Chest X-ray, AP view. Patient: 24 years old, sex M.
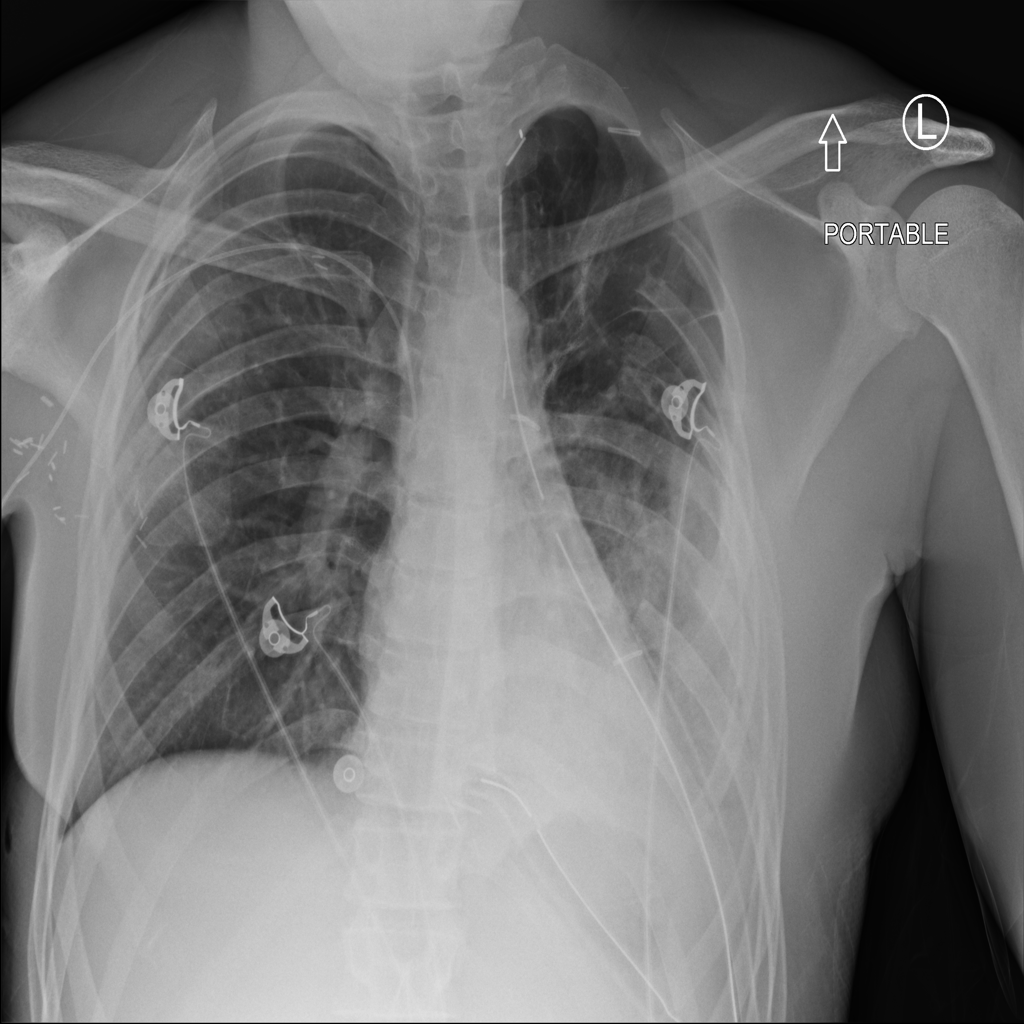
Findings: Effusion, Infiltration